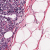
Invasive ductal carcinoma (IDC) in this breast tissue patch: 1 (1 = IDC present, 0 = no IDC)